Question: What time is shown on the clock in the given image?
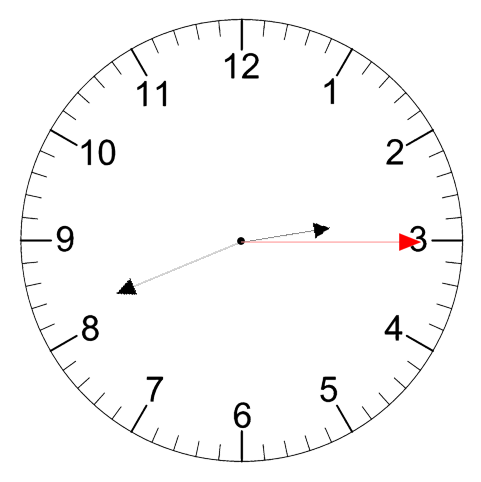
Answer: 02:41:15